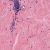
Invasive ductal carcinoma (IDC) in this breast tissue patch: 0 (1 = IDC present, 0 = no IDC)